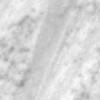
Label: change